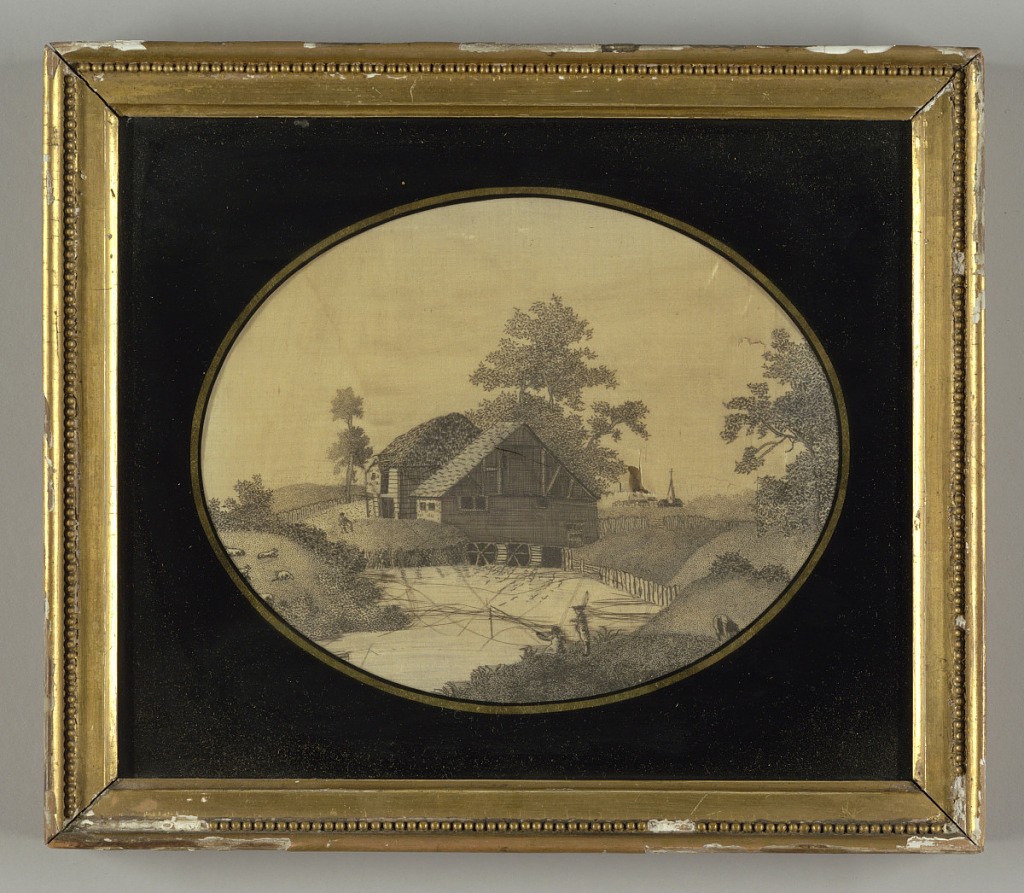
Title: Embroidered picture
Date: ca. 1790
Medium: silk embroidery on silk foundation Technique: embroidered in stem, daisy, speckling and running stitches on plain weave
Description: Oval picture within a rectangular frame of a mill on a mill pond with a town in the background and fishermen in front, in black on cream foundation.